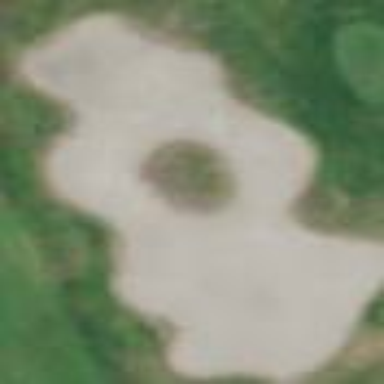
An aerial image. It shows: Golf bunker filled with natural sand.